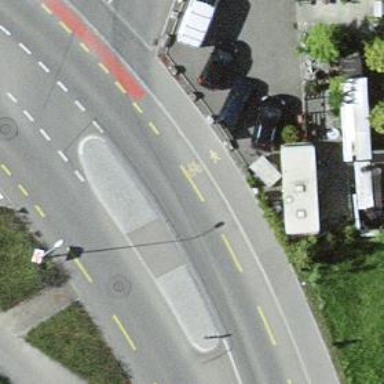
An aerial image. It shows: Unmarked crossing on footway.